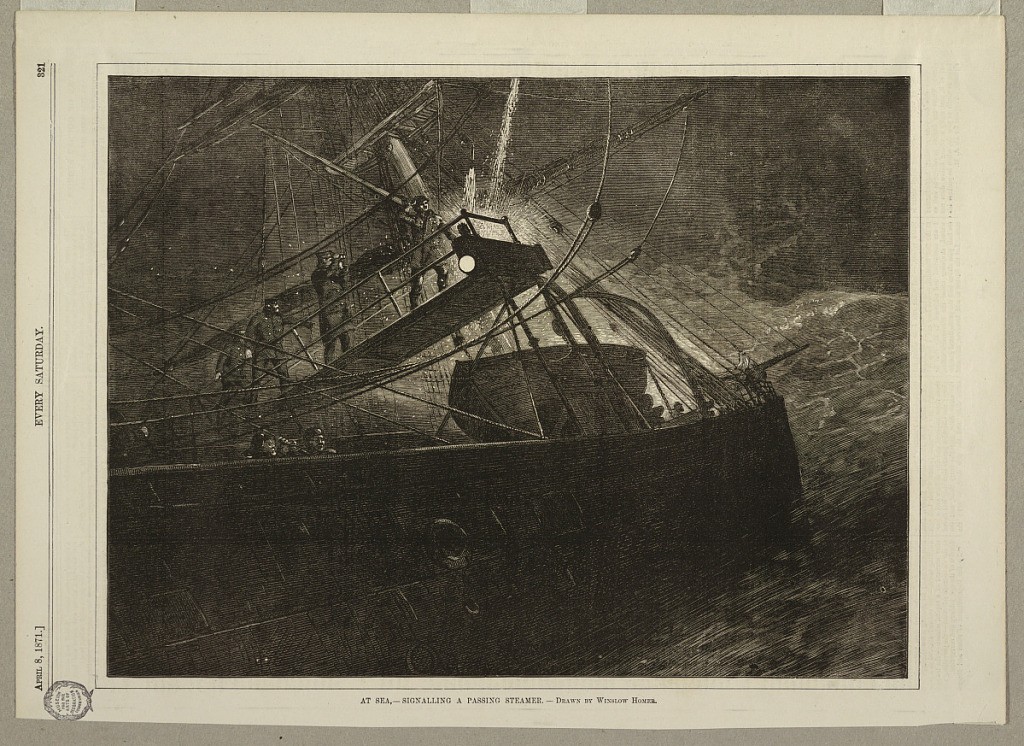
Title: At Sea, - signalling a passing Steamer
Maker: Winslow Homer, American, 1836–1910
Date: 1871
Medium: Wood engraving printed in black ink on paper
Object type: Print
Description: Horizontal view at night showing the starboard side of the fore portion of a vessel and foremast.  Four men, in nautical uniform, on bridge, and two skyrockets ascending.